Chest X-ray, AP view. Patient: 36 years old, sex F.
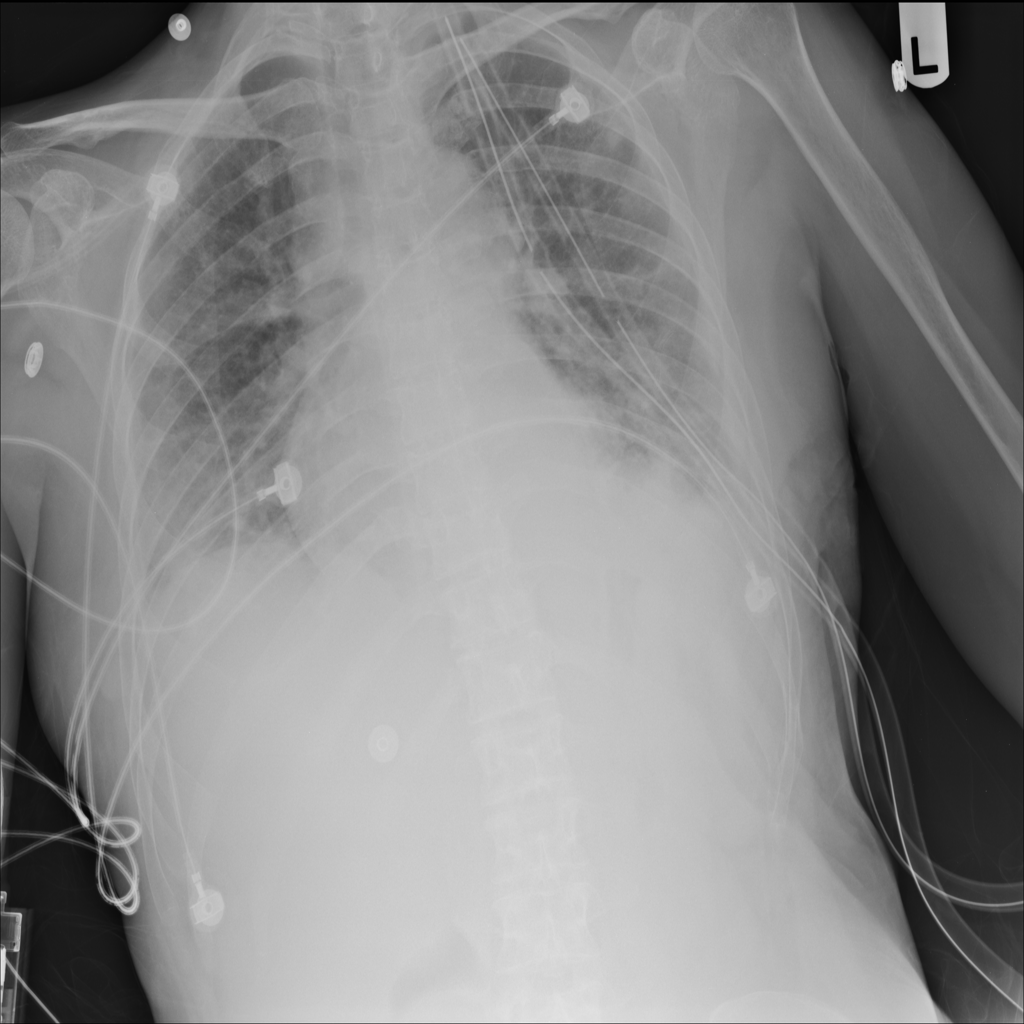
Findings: Infiltration